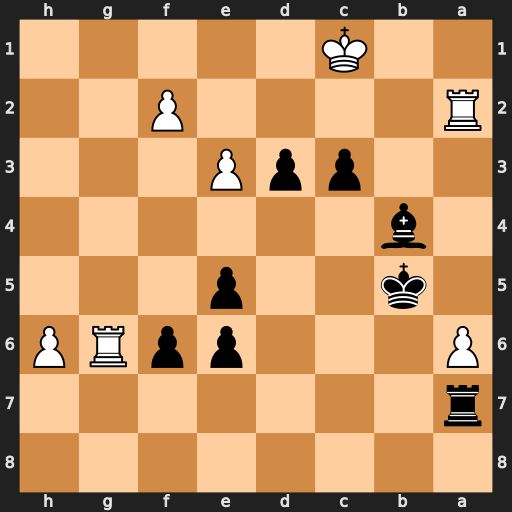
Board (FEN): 8/r7/P3ppRP/1k2p3/1b6/2ppP3/R4P2/2K5
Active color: b
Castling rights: -
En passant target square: -
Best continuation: Rxa6 Rxa6 Kxa6 Rg1 Ba3+ Kd1 Kb5